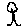
Label: tree